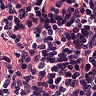
Metastatic tissue present: no